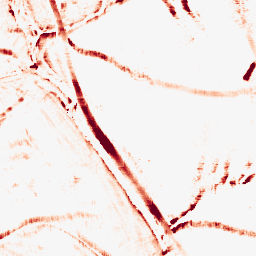
Category: morphological
Decomposition family: morphological_rect
Decomposition parameters: operation: opening
width: 10
height: 10
Upsampling method: cubic_catmull_rom
Upsampling parameters: scale: 4
Upsampling scale: 4